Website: apple-inc
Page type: account-selection
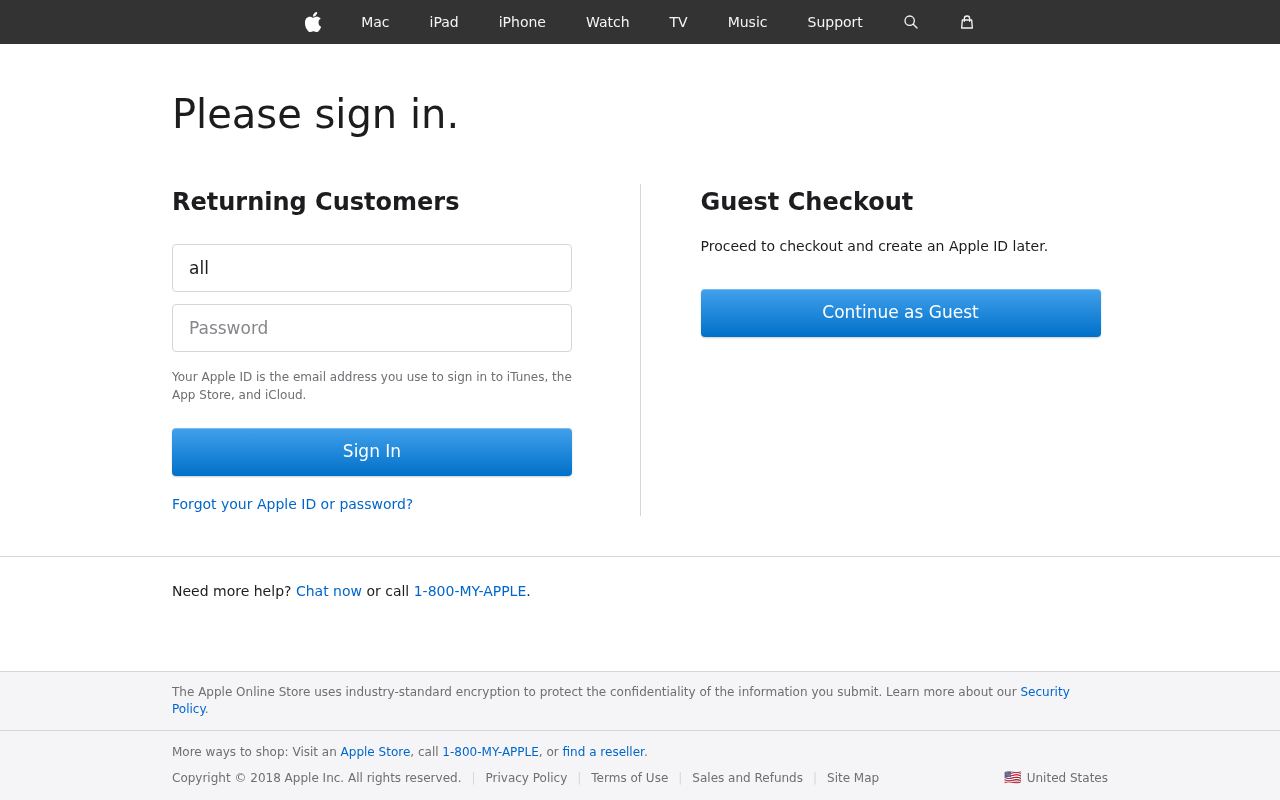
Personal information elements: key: PII_LOGIN_USERNAME
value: allen_francis